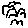
Label: bird